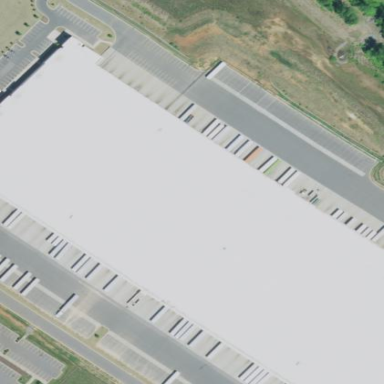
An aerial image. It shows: Warehouse.